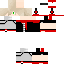
A female human skin with medium skin, wearing brown long hair dressed in a red hoodie and red pants, featuring a closed mouth.